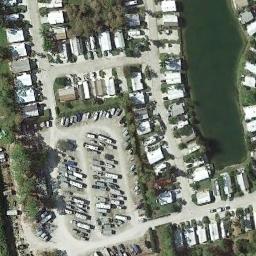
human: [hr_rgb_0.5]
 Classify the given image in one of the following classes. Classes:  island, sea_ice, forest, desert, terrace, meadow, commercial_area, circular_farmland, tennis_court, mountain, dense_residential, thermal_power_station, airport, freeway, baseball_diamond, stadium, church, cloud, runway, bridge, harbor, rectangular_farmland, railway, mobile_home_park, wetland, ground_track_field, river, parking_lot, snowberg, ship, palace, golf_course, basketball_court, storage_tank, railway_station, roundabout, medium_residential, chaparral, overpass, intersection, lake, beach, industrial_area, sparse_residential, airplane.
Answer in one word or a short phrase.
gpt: mobile_home_park